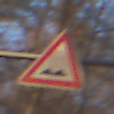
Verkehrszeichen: UnebeneFahrbahn
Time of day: SunriseSunset
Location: Outdoor (Nature)
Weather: Clear
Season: Autumn
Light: Natural